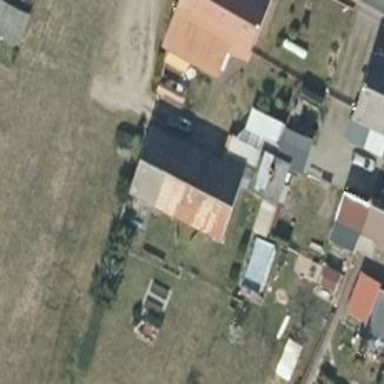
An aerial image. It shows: Building with gabled roof oriented along its structure. The roof is colored grey.